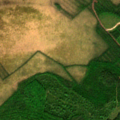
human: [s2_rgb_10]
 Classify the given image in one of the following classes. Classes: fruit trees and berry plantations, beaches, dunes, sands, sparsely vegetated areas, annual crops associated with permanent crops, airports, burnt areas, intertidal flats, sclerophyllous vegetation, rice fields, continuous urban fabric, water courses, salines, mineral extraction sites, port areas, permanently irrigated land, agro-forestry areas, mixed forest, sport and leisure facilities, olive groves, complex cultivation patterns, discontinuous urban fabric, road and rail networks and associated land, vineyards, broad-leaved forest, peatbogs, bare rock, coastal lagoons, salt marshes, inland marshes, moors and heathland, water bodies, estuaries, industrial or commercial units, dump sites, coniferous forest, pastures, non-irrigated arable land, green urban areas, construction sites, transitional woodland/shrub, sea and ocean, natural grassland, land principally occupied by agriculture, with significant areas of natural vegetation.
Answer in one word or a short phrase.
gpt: broad-leaved forest, coniferous forest, mixed forest, transitional woodland/shrub, peatbogs